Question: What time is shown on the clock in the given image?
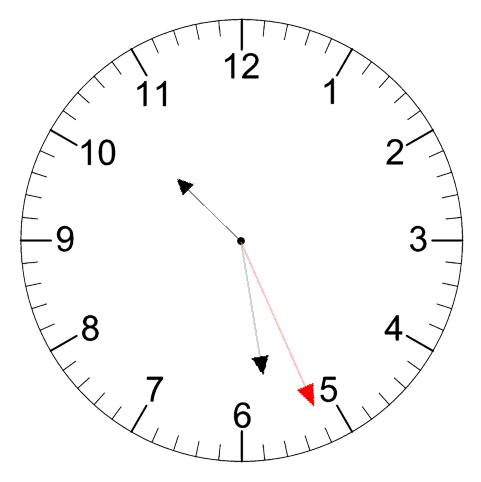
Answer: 10:28:26